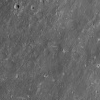
Atmospheric dust classification: not_dusty